Field crop: maize
Growth stage: 2
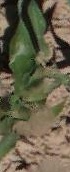
Species: maize